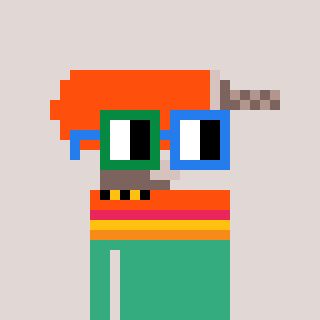
a pixel art character with square green and blue glasses, a drill-shaped head and a teal-colored body on a warm background